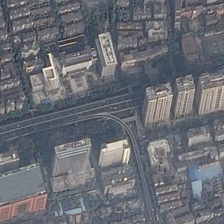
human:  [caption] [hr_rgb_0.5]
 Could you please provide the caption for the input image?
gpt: the commercial scatters in three parts of a t road .

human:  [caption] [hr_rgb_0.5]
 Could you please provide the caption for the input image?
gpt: here is a residential area with several office buildings standing along the street .

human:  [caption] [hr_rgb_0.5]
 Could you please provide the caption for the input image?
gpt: skyscrapers are surrounding the roads in this bustling commercial area .

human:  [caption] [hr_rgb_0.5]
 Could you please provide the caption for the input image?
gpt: the commercial scatters in three parts of a t road .

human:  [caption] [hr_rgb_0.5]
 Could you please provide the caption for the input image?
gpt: many commercial tall buildings are in a commercial area .